Question: I have implemented viewbased NSTableView. When i scroll downwards, lines are drawn at the bottom of the NSTableView. Even the text of the buttons which are not the part of NSTableView get darker. I removed the NSTableView Datasource method and buttons' texts are fine, but still lines are drawn at the bottom of the NSTableView.
I do not know weather these two things are connected. I would greatly appreciate your help.
Thanks.
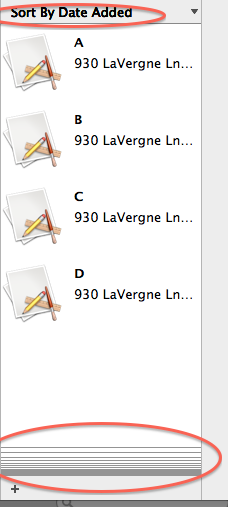
Answer: This is general problem of NSScrollView, inside which lies your table view.
If table view's enclosing scroll view 'drawsBackground' property is 'NO', uncheck Copy On Scroll too.
If the scroll view is overlapped by other views, either enable Core Animation layer on that views or eliminate overlapping.